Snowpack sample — Rabbit Ears Pass, Jackson County, Colorado, USA (12/17/25, 1:08 PM MST)
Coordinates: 40.387, -106.625
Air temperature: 34 °F
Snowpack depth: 46 cm
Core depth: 10 cm
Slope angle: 6°, slope face: 165°
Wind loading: medium
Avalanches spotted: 0
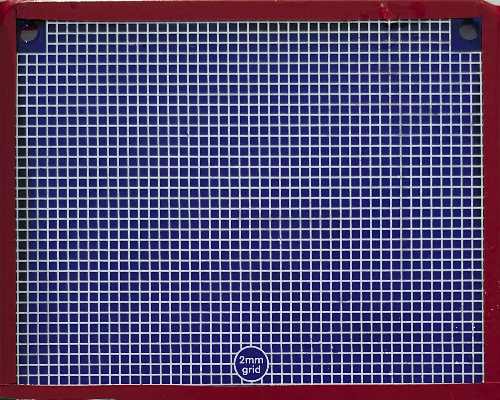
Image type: profile
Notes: No avalanches spotted nearby, although collected in a meadowy area with minimal risk on this face of the pass.